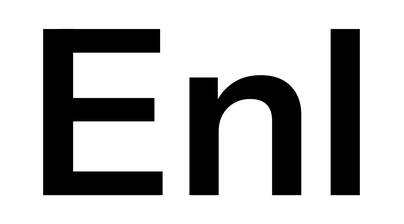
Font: InstrumentSans_SemiBold